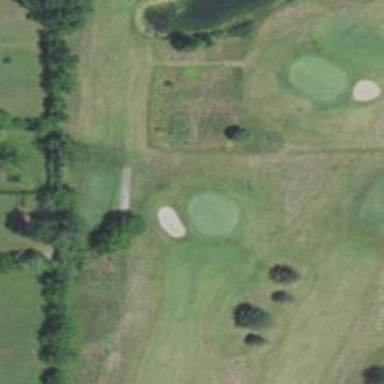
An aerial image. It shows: Golf hole.